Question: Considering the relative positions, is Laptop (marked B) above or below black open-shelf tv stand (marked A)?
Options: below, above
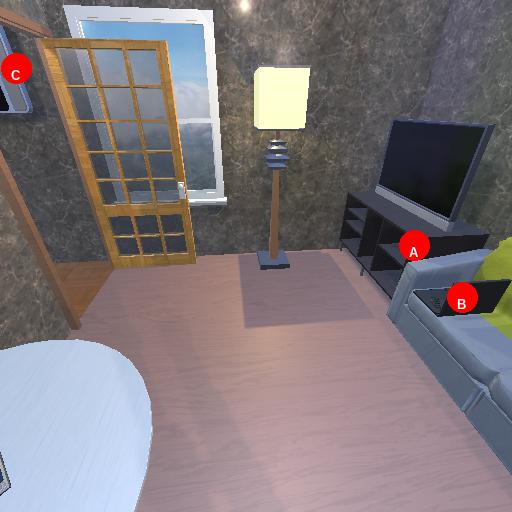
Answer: below